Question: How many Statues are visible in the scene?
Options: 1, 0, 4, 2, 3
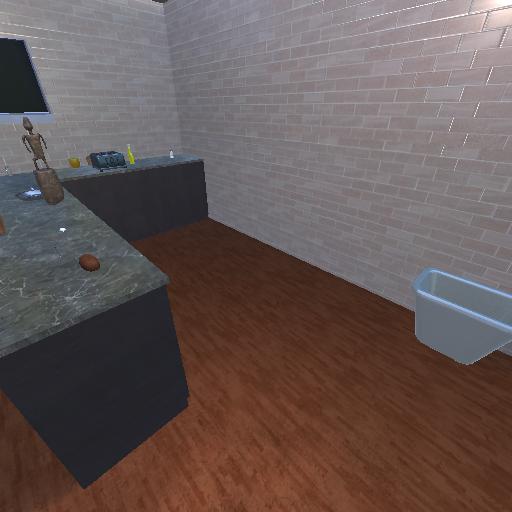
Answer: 1